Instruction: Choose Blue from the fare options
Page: flights
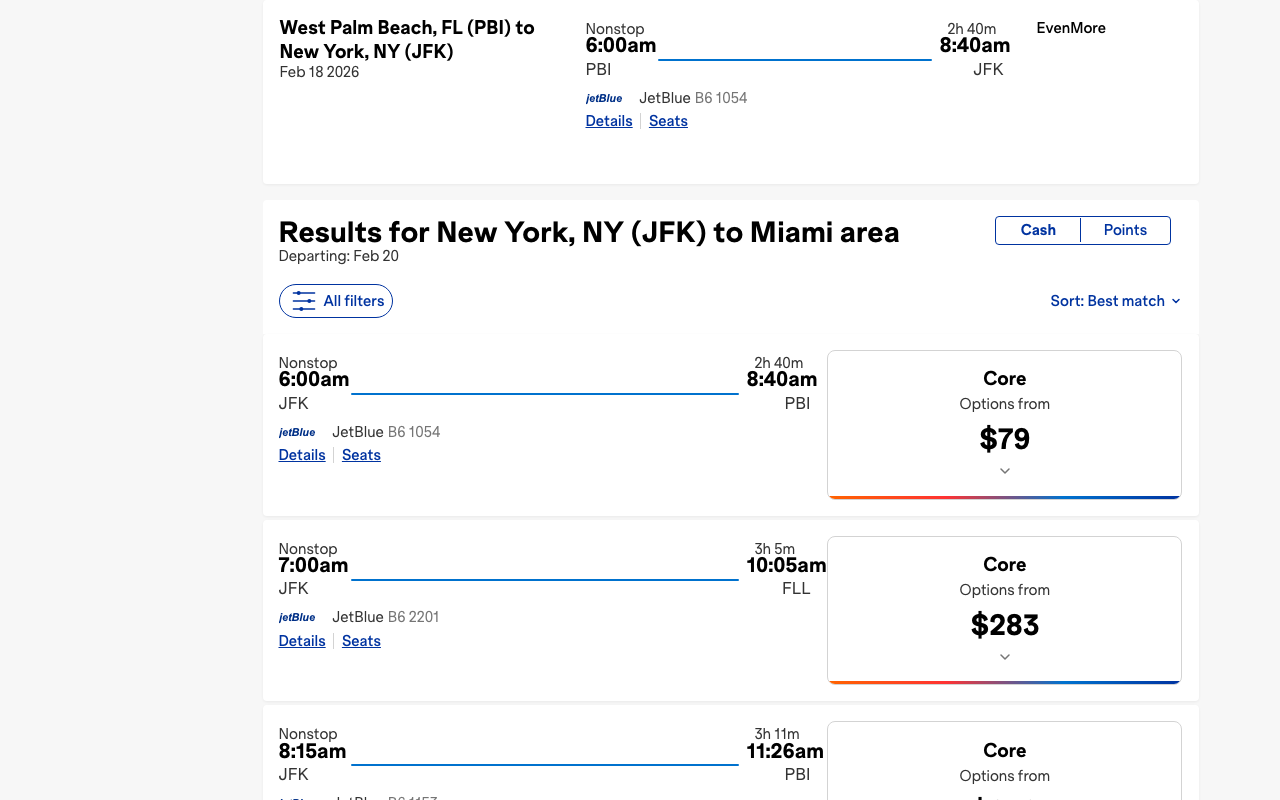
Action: click